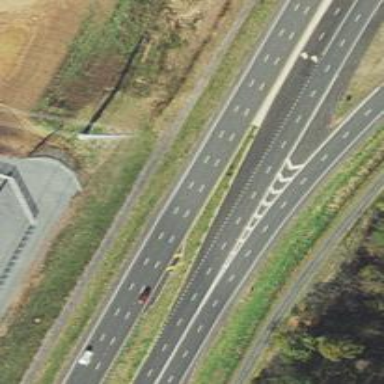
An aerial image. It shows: Motorway junction.